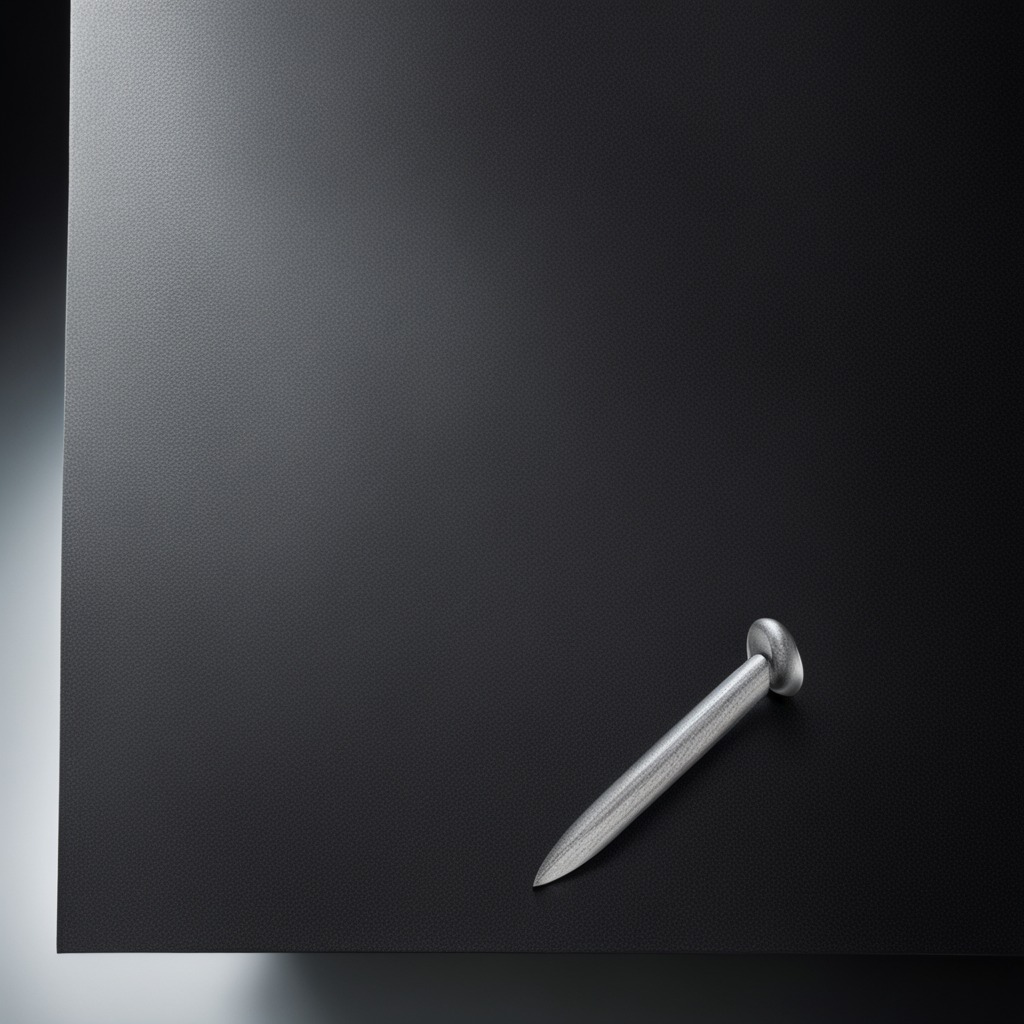
An iron nail is lying on a clean granite tabletop covered with a black rubber mat inside a workshop under bright overhead lighting crisp shadows high clarity worn but beneath the mat